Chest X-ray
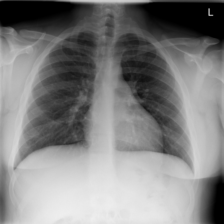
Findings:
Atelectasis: negative
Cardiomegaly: negative
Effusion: negative
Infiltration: negative
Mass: negative
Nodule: negative
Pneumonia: negative
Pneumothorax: negative
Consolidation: negative
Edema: negative
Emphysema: negative
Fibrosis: negative
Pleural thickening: negative
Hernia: negative